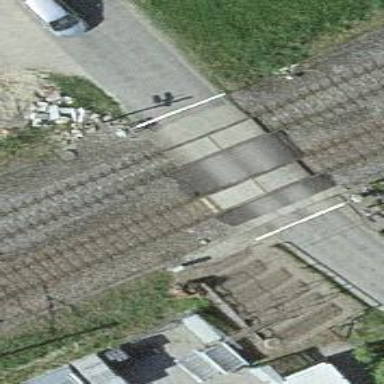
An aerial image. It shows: Level crossing along the railway.